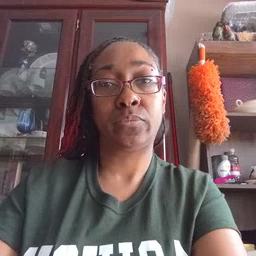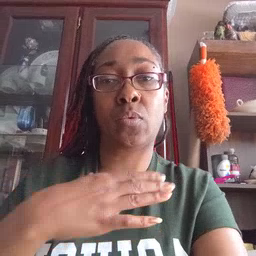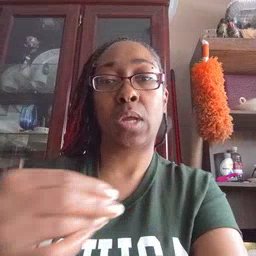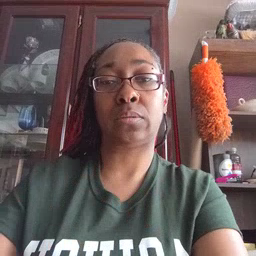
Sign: white